【题型】填空题　【知识点】平面几何　【难度】easy
如图，一个边长是 1 厘米的等边三角形 $ABC$，将它沿直线 $l$ 作顺时针方向的翻转，到达图中最右边三角形的位置，那么顶点 $B$ 所经过的路程是 \underline{\hspace{2cm}} 厘米．（结果保留 $\pi$）

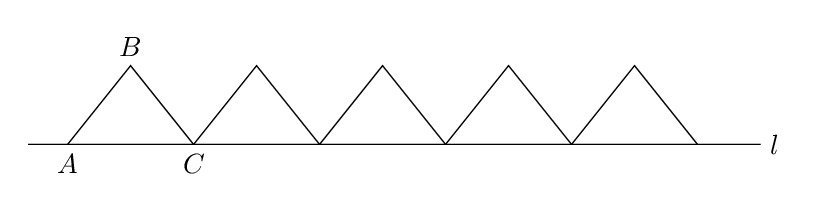
【解答】
\noindent \textbf{【答案】} $\boldsymbol{2\pi}$

\noindent \textbf{【知识点】} 扇形的周长和面积

\noindent \textbf{【分析】} 本题考查了圆的周长公式．
根据题意，$B$的运动轨迹是3个以1厘米为半径、圆心角是$120^\circ$的弧长，即一个半径是1厘米的圆的周长．利用圆的周长公式：$C=2\pi r$，把数代入计算即可．

\noindent \textbf{【详解】} 解：如图：

$2\pi\times 1=2\pi$（厘米）
答：顶点$B$所经过的路程是$2\pi$厘米．
故答案为：$2\pi$．

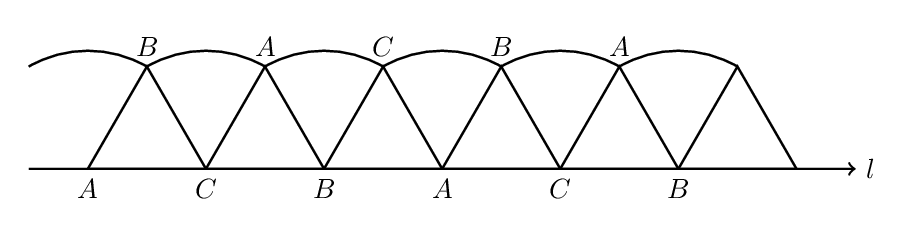